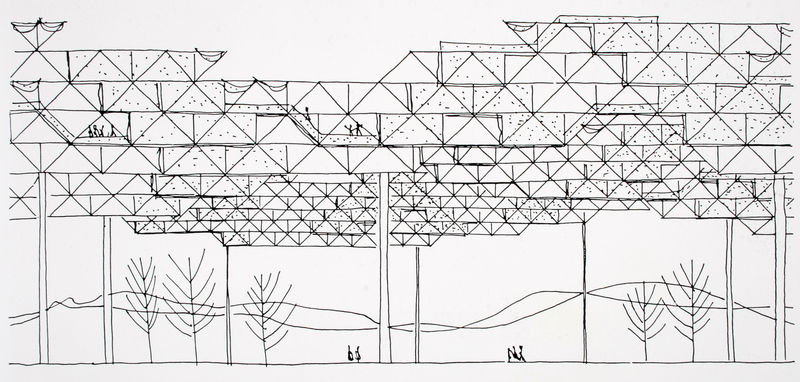
Titel: "Ville spatiale" - Raumstadt-Vision, Raumstadtstruktur mit individuellen Wohneinheiten - Ansichtsskizzen
Künstler: Yona Friedman
Schlagwörter: bäume, menschen, stützen, ausblick, dach, hügel, linien, halle, entwurf, hänge, pergola, begehbar, aussichtsterrasse